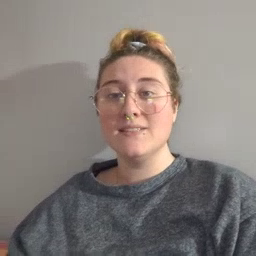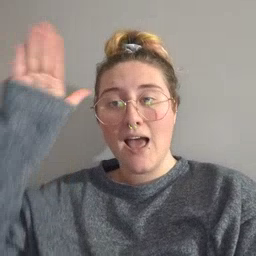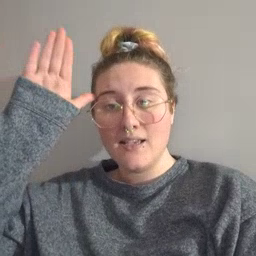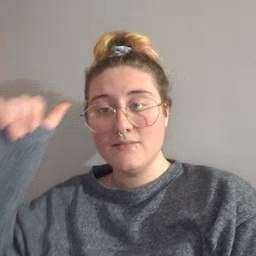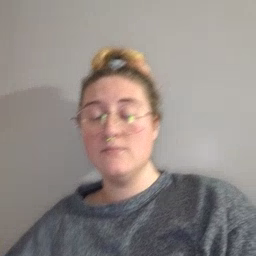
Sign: donkey